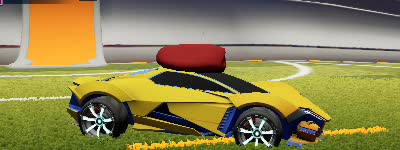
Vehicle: werewolf